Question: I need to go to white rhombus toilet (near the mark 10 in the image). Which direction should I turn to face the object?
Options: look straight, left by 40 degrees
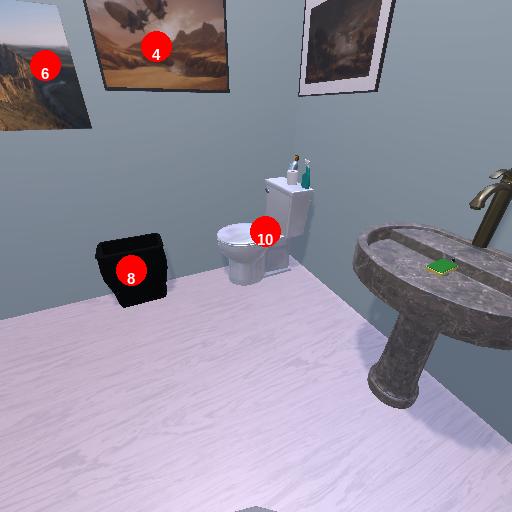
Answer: look straight